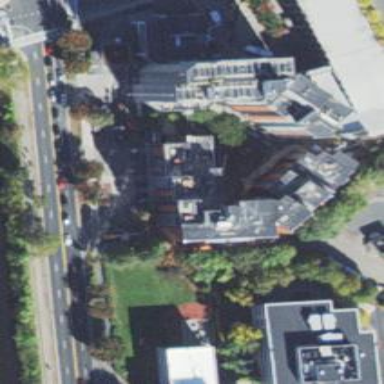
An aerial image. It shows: Image showing building with apartments.